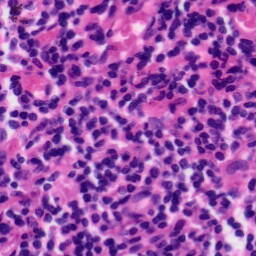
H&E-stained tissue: Tonsil